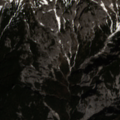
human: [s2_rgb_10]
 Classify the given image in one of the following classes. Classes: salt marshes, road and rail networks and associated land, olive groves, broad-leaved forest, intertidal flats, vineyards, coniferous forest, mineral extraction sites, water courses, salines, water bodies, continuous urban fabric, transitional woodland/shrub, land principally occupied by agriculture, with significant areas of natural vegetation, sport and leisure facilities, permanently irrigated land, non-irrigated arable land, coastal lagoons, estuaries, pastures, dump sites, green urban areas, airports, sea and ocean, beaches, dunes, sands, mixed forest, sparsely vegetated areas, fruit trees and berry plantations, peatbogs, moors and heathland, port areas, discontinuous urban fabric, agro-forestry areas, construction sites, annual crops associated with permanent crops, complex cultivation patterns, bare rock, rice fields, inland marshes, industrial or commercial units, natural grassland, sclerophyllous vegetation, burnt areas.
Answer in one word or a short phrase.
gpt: mixed forest, moors and heathland, bare rock, sparsely vegetated areas